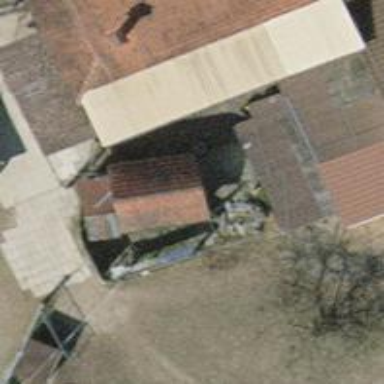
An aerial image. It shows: View of roof of building.